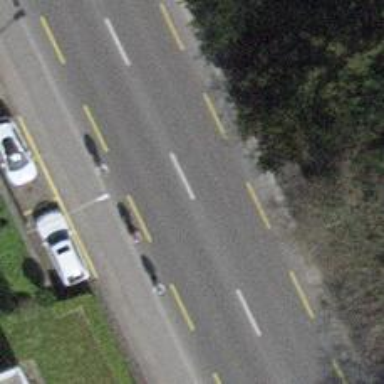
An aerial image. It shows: Primary highway with asphalt surface. It also has lane for cyclists on both sides.